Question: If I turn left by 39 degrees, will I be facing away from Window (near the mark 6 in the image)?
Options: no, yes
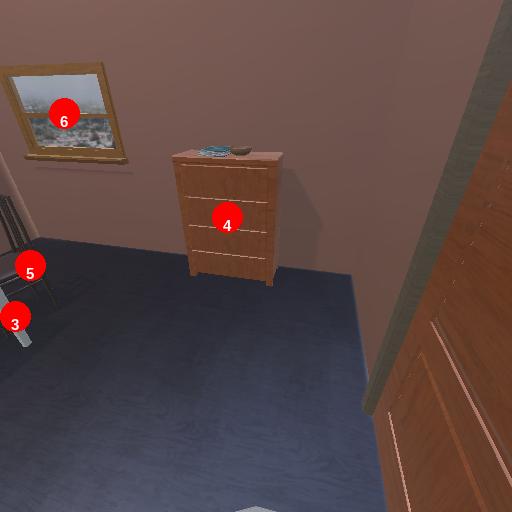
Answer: no